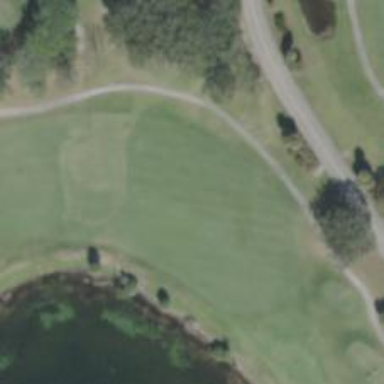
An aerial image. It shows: View of golf hole.